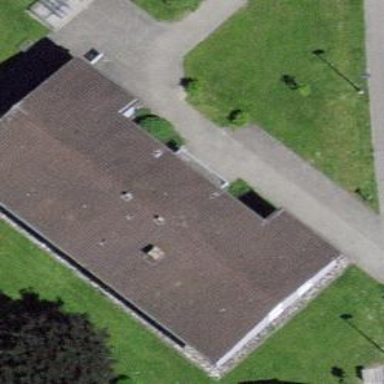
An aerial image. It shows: Gabled roof made of roof tiles on apartment building.